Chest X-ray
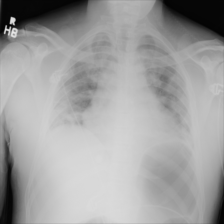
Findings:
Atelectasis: negative
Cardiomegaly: negative
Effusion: negative
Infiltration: positive
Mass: negative
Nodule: negative
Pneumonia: negative
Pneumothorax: negative
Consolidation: negative
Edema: negative
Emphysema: negative
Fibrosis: negative
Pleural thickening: negative
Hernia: negative